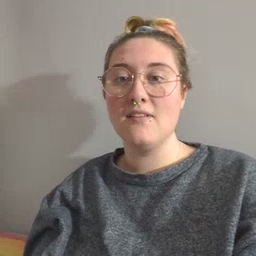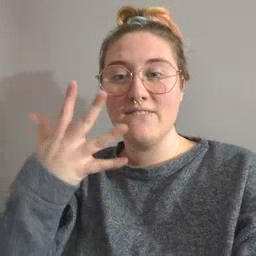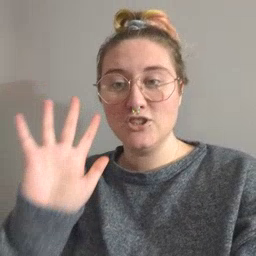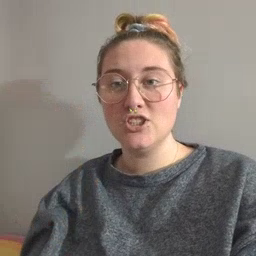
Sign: finish